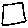
Label: square